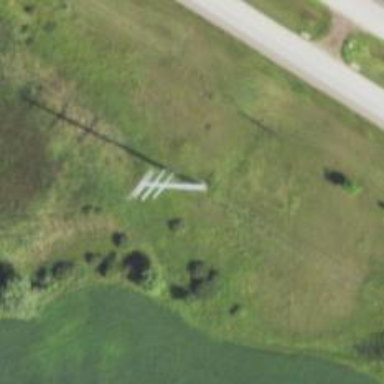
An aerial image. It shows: Power tower.